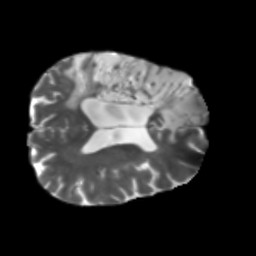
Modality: T2w
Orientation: axial
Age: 64
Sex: male
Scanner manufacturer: siemens
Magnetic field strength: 3 T
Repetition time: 5.25 s
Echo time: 0.08 s